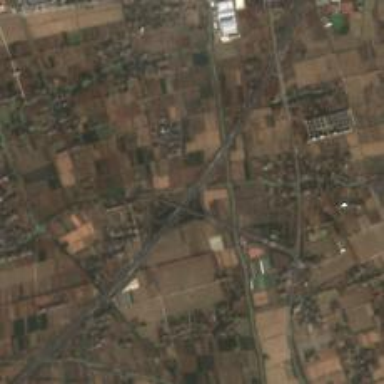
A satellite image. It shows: Motorway junction.